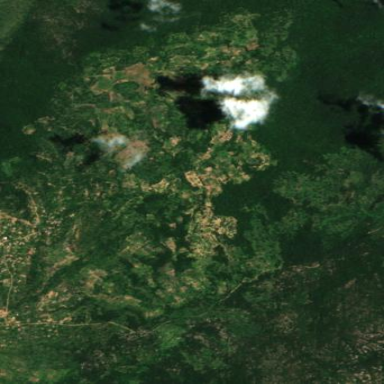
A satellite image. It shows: Forest area.